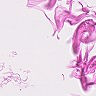
Metastatic tissue present: no